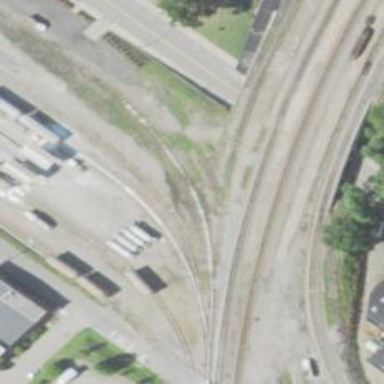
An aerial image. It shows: Railway siding for service.